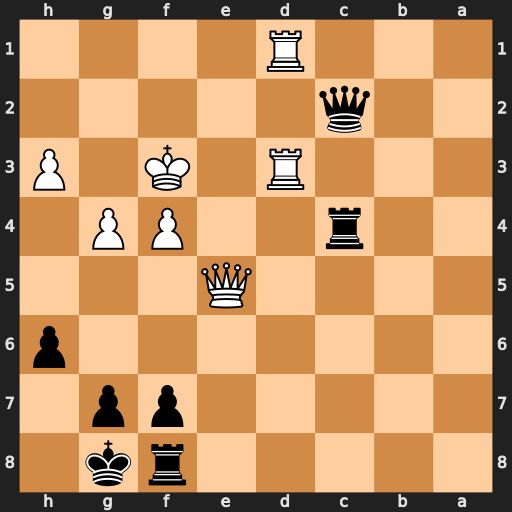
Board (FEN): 5rk1/5pp1/7p/4Q3/2r2PP1/3R1K1P/2q5/3R4
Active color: b
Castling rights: -
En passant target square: -
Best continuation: Qh2 R1d2 Qxh3+